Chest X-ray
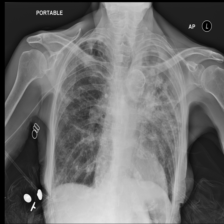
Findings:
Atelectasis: negative
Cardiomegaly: negative
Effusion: negative
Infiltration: negative
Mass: negative
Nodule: negative
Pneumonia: negative
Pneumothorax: negative
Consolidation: negative
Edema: negative
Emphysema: negative
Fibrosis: negative
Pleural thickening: negative
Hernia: negative